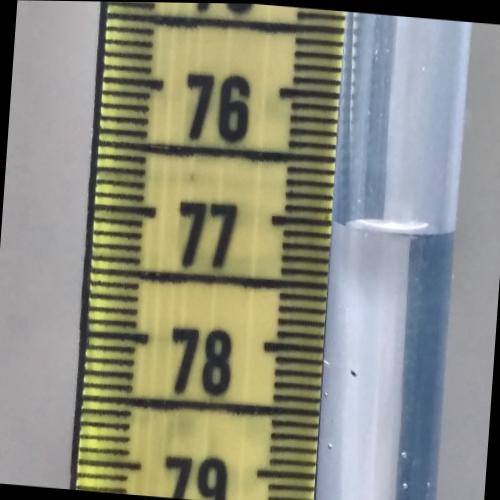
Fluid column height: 77.0 cm